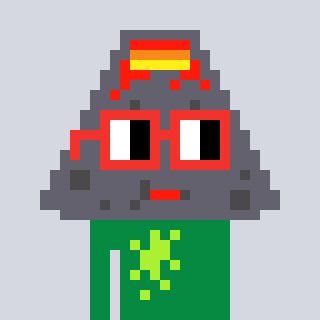
a pixel art character with square red glasses, a volcano-shaped head and a green-colored body on a cool background